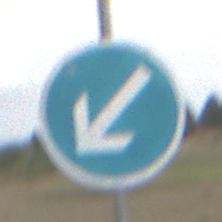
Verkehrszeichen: VorgeschriebeneVorbeifahrtLinks
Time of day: Midday
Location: Outdoor (Nature)
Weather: PartlyCloudy
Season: NotSpecified
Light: Natural